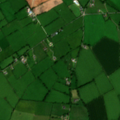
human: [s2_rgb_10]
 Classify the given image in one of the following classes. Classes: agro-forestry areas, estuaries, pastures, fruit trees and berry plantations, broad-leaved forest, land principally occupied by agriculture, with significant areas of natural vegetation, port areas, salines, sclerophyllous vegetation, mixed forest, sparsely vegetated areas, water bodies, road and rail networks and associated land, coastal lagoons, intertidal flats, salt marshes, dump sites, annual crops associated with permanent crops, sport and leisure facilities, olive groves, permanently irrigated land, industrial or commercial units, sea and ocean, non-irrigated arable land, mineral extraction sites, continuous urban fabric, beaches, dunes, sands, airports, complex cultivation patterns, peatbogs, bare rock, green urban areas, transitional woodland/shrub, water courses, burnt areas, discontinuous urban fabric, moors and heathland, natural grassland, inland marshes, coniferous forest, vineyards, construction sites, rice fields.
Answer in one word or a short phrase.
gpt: non-irrigated arable land, pastures